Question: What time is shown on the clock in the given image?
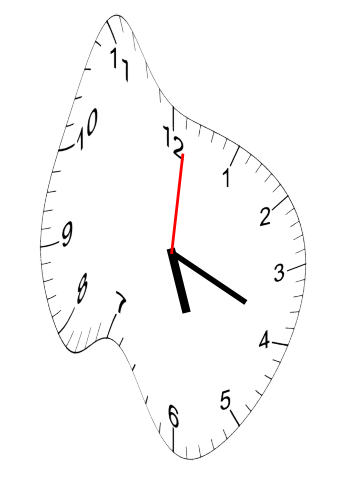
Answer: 05:19:01